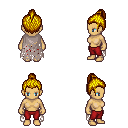
a pixel art fantasy rpg character, female body template, human, tanned skin, gray tattered cape, red pants, blonde short topknot hairstyle, four views (front, back, left, right), 2x2 character sprite sheet, small pixel art, hard edges, no anti-aliasing